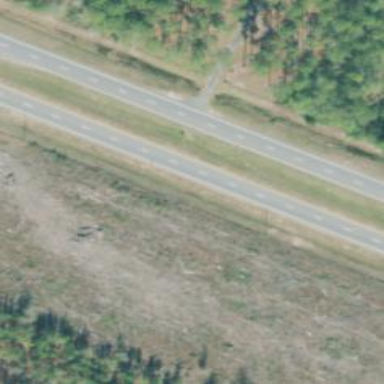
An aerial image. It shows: Expressway with dual carriageways made of asphalt at trunk level.